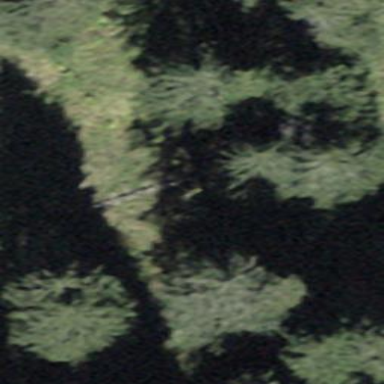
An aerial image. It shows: Forest area.